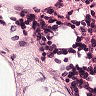
Metastatic tissue present: no